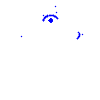
Particle: pion